Field crop: maize
Growth stage: 2
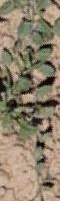
Species: convolvulus